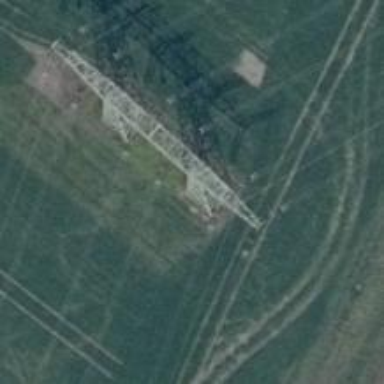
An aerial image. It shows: H-frame power tower design.